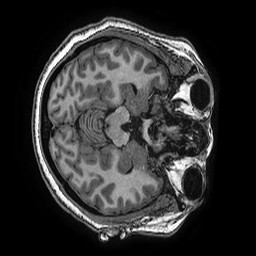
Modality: T1w
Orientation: axial
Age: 18
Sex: female
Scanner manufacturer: ge
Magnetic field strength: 3 T
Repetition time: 0.0077 s
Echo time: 0.003436 s